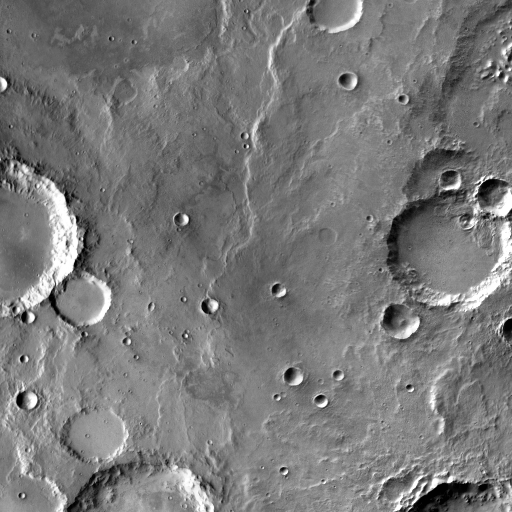
Crater classes present: Background, Other, Layered, Buried, Secondary